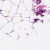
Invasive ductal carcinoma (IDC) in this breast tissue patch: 0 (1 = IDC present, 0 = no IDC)